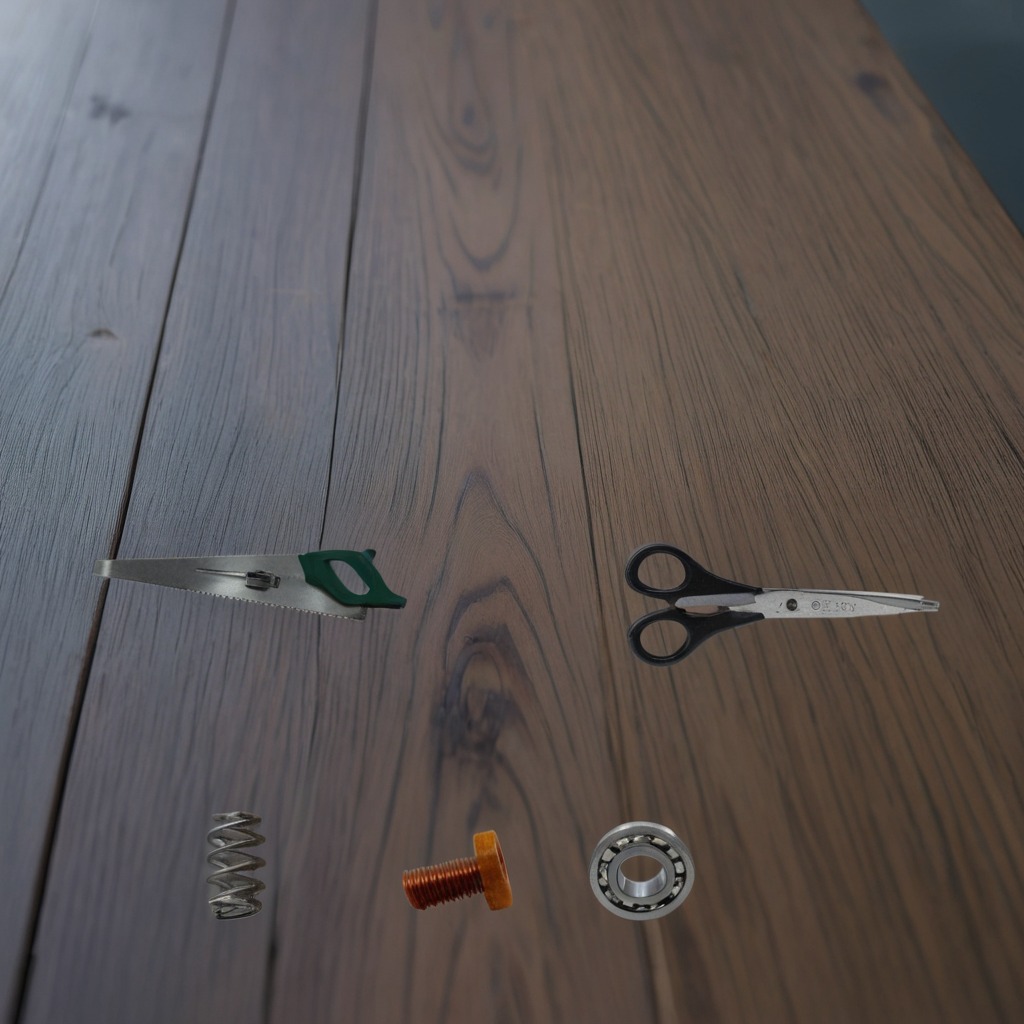
A metal ball bearing, a metal machine screw, a coiled metal spring, a handheld metal saw, and a pair of scissors are lying on the old table.